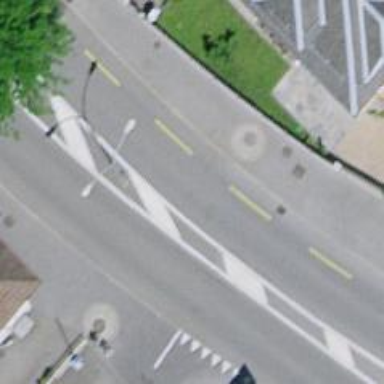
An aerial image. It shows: Primary highway with asphalt surface. There are sidewalks on both sides and designated cycle lane.